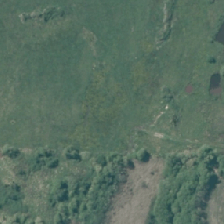
Land cover: high_producing_grassland